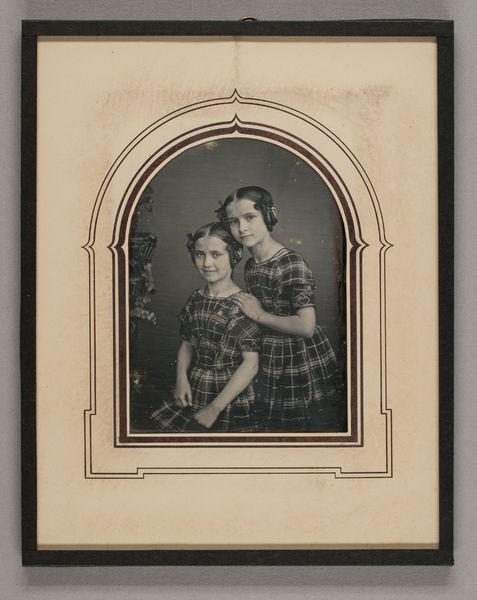
Titel: Claudina und Friederike Fürst
Künstler: Carl Ferdinand Stelzner
Standort: Hamburg
Institution: Museum für Kunst und Gewerbe Hamburg
Schlagwörter: portrait, figur, foto, fotografie, photographie, doppelbildnis, doppelportrait, photo, lichtbild, daguerreotypie, bildwerke, angewandte und bildende kunst, hessische systematik, porträt, mädchen, porträtfotografie, porträtphotographie, hüftbild, doppelporträt